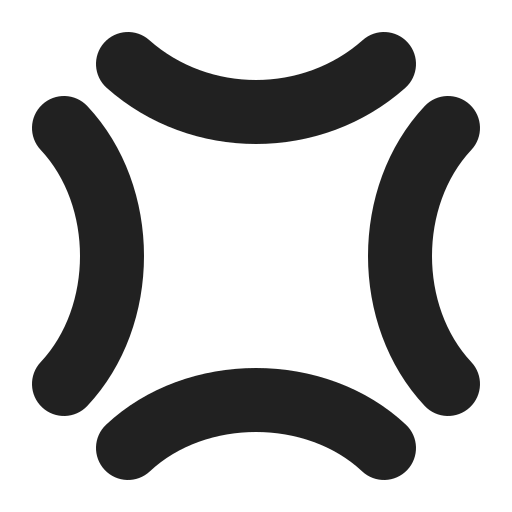
anger symbol high contrast